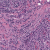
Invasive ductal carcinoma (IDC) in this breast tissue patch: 0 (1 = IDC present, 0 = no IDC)